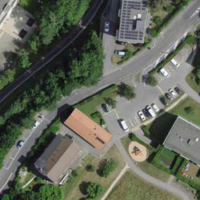
EUNIS habitat code: 54
Species observed at this site:
Clematis vitalba